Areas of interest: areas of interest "Jinxiang Love Kindergarten"
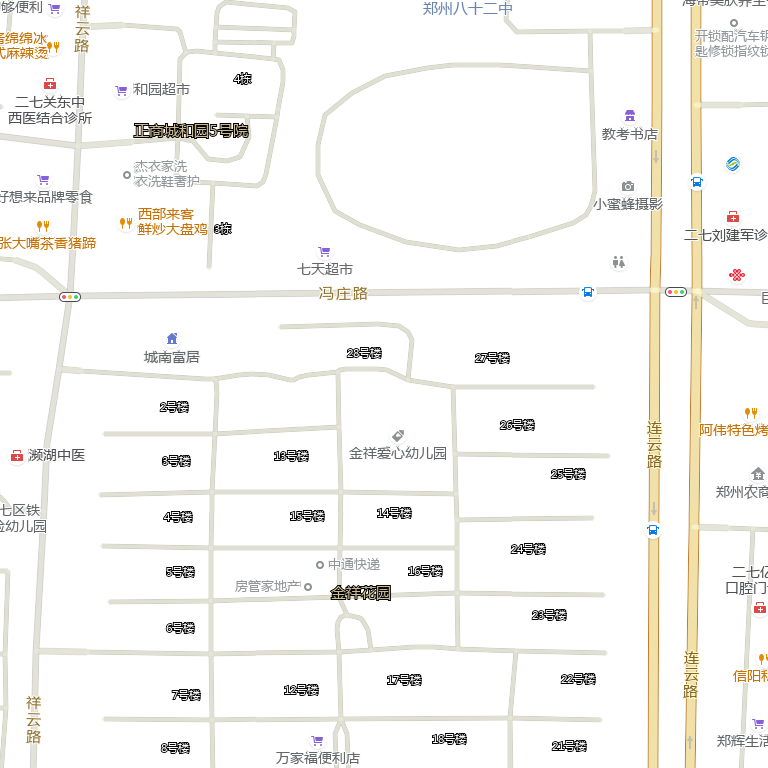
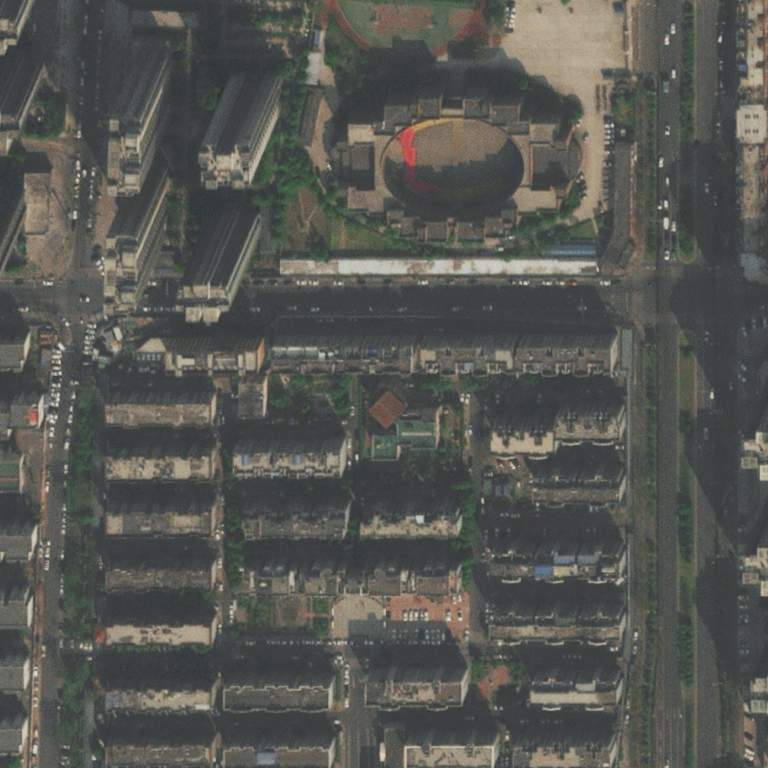